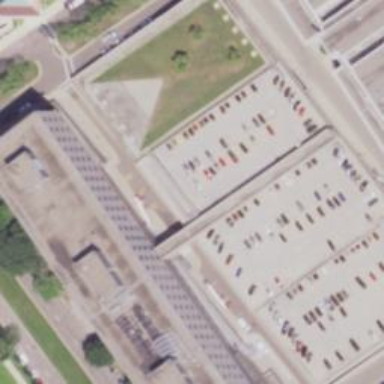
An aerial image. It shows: Government office building.